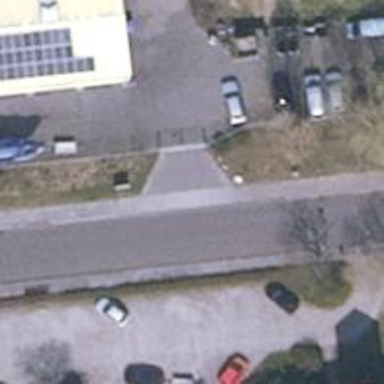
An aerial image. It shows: Residential road with sidewalks on both sides.